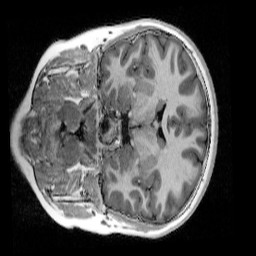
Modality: UNIT1_denoised
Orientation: coronal
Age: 9
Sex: female
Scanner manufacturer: siemens
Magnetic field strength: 3 T
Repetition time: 4 s
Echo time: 0.00303 s